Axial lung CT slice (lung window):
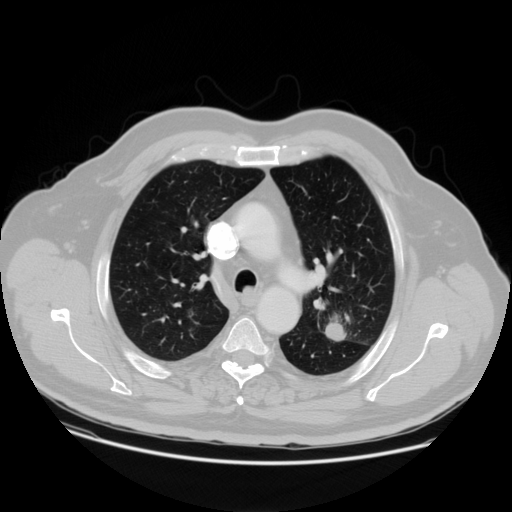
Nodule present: yes
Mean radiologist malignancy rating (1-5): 4.667